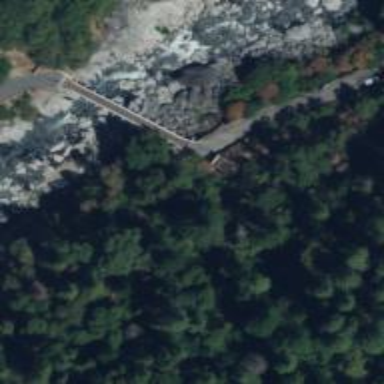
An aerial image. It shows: Tertiary road passing through suspension bridge.